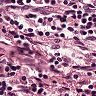
Metastatic tissue present: no